Question: Is there a way to set the navigationbar color in a fullscreen activity?
'''
if(android.os.Build.VERSION.SDK_INT >= Build.VERSION_CODES.LOLLIPOP) {
getWindow().setNavigationBarColor(getResources().getColor(R.color.Theme_color));
'''
And this line in my theme-style:
'''
<item name="android:navigationBarColor" tools:targetApi="21">#E64A19</item>
'''
Both resulting in the same transparant navbar above my activities layout...
Code:
Acitivity :
'''
@Override
protected void onCreate(Bundle savedInstanceState) {
super.onCreate(savedInstanceState);
//Remove title bar
this.requestWindowFeature(Window.FEATURE_NO_TITLE);
//Remove notification bar
this.getWindow()
.setFlags(WindowManager.LayoutParams.FLAG_FULLSCREEN, WindowManager.LayoutParams.FLAG_FULLSCREEN);
setContentView(R.layout.activity_account);
if (getResources().getBoolean(R.bool.portrait_only)) {
setRequestedOrientation(ActivityInfo.SCREEN_ORIENTATION_PORTRAIT);
}
if (android.os.Build.VERSION.SDK_INT >= Build.VERSION_CODES.LOLLIPOP) {
getWindow()
.setNavigationBarColor(getResources().getColor(R.color.Theme_color));
}
//other code ... (irrelevant)
'''
Theme:
'''
<style name="FullscreenTheme" parent="android:Theme.NoTitleBar">
<item name="android:windowContentOverlay">@null</item>
<item name="android:windowBackground">@null</item>
<item name="metaButtonBarStyle">@style/ButtonBar</item>
<item name="metaButtonBarButtonStyle">@style/ButtonBarButton</item>
<item name="android:navigationBarColor" tools:targetApi="21">#E64A19</item>
</style>
'''
The result is a black navigationbar. But I want a orange (#E64A19) navigation-bar.
Result:

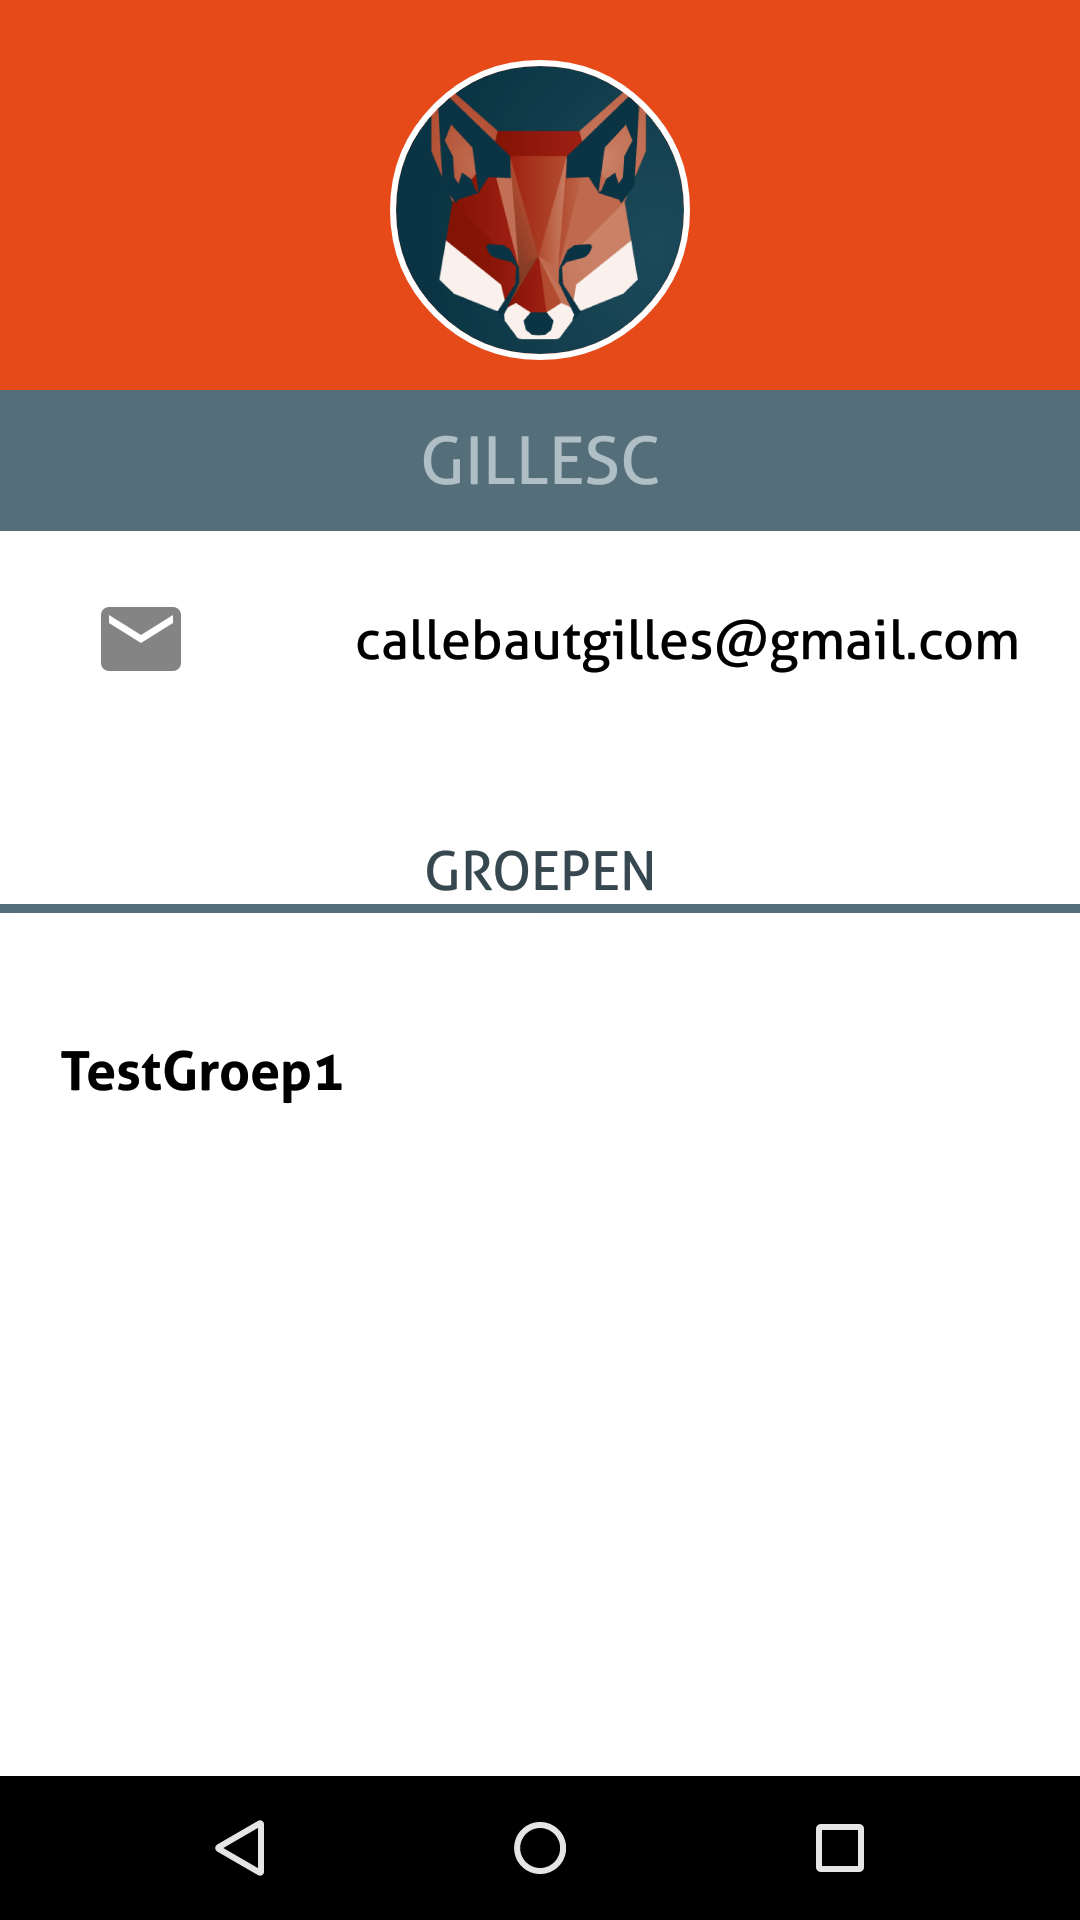
Answer: My solution:
The problem lied with the generated code (XML theme) once I'd deleted the 'parent="android:Theme.NoTitleBar"'attribute from my theme style (and everything else except '<item name="android:navigationBarColor" tools:targetApi="21">#E64A19</item>') my navbar became orange!
Result: